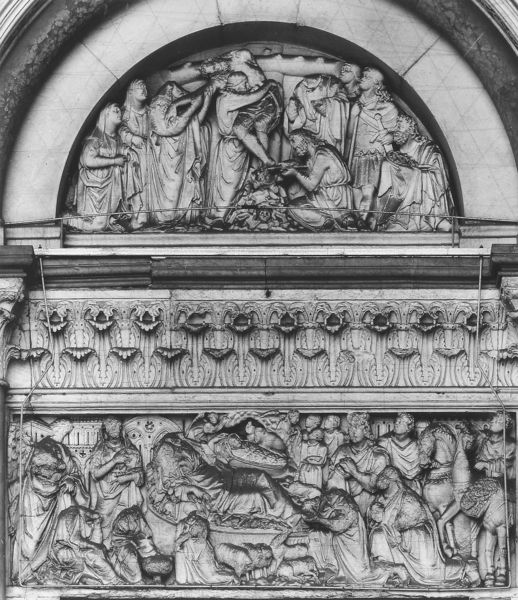
Titel: Linkes Westportal des Domes in Lucca
Künstler: Niccolò Pisano
Standort: Lucca, S. Martino (EU - I)
Schlagwörter: gott, gruppe, menschen, abend, grau, säulen, weiss, gebäude, ornament, architektur, bibel, mord, stein, tod, tot, trauer, kirche, relief, liebe, bogen, fassade, figuren, rundbogen, tor, foto, eingang, außen, kreuz, weinen, salbung, rom, halbkreis, fries, portal, christus, jesus, kreuzabnahme, kreuzigung, christlich, abendmahl, jünger, maria, anbetung, beweinung, heiland, trauern, biblisch, grablegung, abbildung, marientod, gemeißelt, bauplastik, tympanon, zange, hochrelief, palmetten, grablege, palmette, bogne, apostel, bogrn, kalvarienberg, kreuzesabnahme, oto, ur, meisselarbeit, stabgrablege, abbnahme